Question: '''
SELECT * FROM #TempMatrixTable
WHERE TIME >='07:00:00' and TIME <= '23:00:00'
ORDER BY dateperiod
'''
In the above code am fetching data from 7 to 23 for each date its working fine.But when i try to fetch the data from 23 to 7 reverse of it am not able to get the result.Please provide solution to me.
Please find the attached screenshot of the same above
'''
SELECT * FROM #TempMatrixTable
WHERE TIME >='23:00:00' and TIME <= '07:00:00'
ORDER BY dateperiod
'''
using the above query when i am trying to fetch the data.Am getting no rows because 23 is greater than 7 what could be the possible solution please help me
'''
SELECT * FROM #TempMatrixTable
WHERE TIME >='00:00:00' and TIME <= '24:00:00'
ORDER BY dateperiod
'''
using the above query when i am ableto fetch the data.
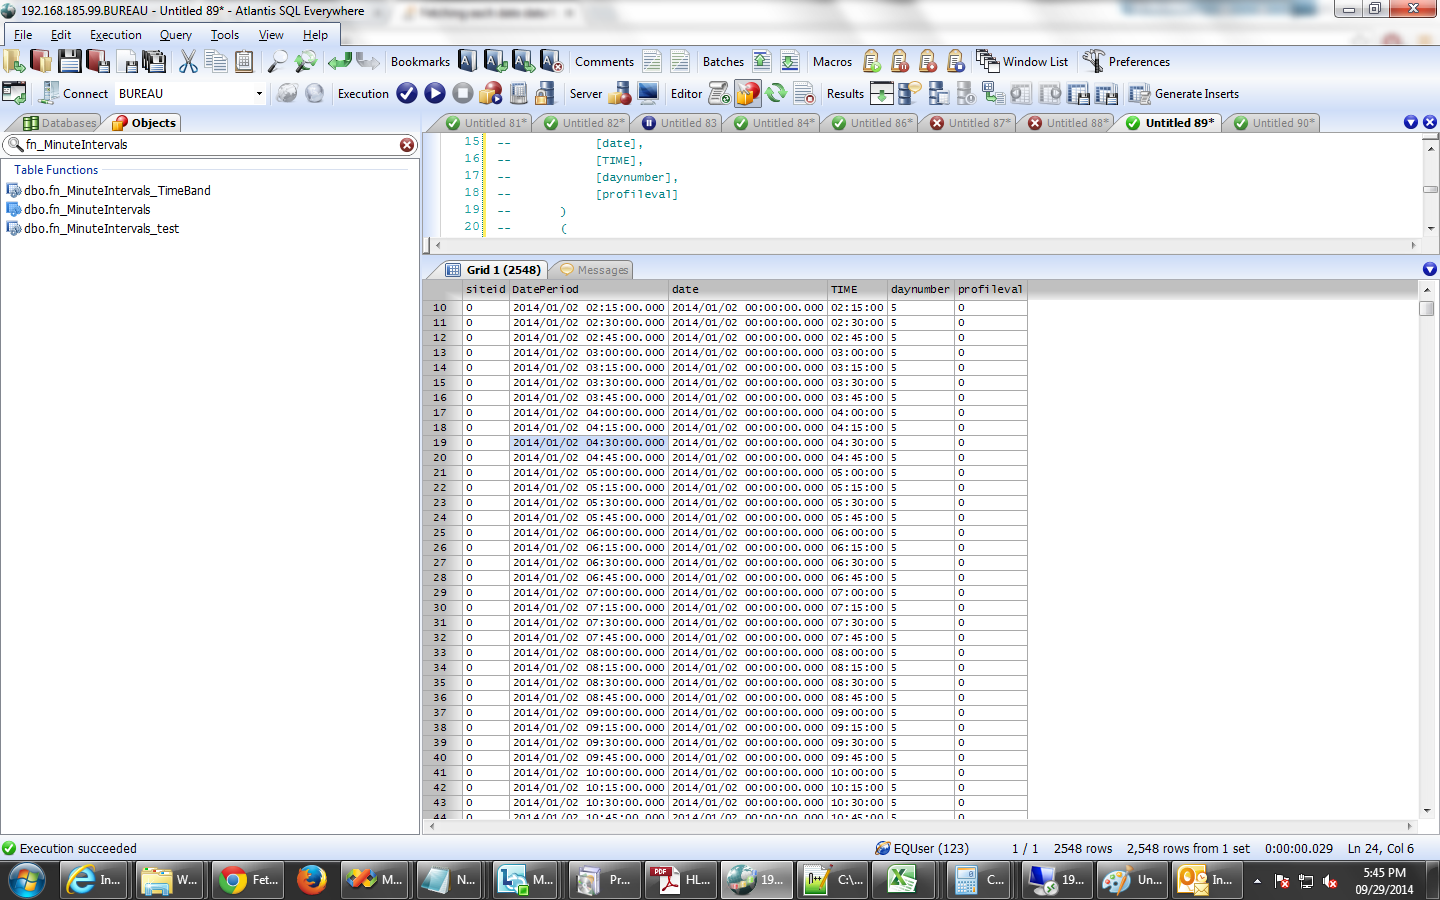
Answer: When you are getting the times between 23 and 07, you are actually getting two time intervals; between 23 and 24, and between 00 and 07:
'''
select
*
from
#TempMatrixTable
where
TIME >='00:00:00' and TIME < '07:00:00' or
TIME >='23:00:00' and TIME <= '23:59:99.9999'
order by
dateperiod
'''
Naturally you don't need the 00 and 23.59 boundaries, as the time value can't be outside of those:
'''
select
*
from
#TempMatrixTable
where
TIME < '07:00:00' or
TIME >='23:00:00'
order by
dateperiod
'''